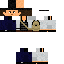
A male human skin with medium skin, wearing brown long hair dressed in a blue hoodie and black pants, featuring a closed mouth.